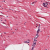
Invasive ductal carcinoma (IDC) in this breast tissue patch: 0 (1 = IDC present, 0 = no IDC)